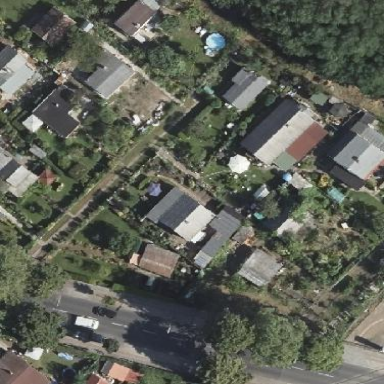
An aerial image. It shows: Plot within allotments.